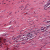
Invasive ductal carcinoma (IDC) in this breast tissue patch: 0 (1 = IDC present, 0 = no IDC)